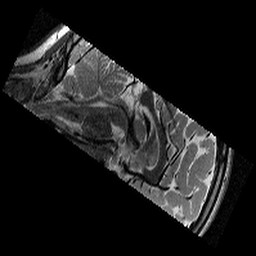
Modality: T2w
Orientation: sagittal
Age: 11
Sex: female
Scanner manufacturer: siemens
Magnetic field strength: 3 T
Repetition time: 9.23 s
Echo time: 0.067 s